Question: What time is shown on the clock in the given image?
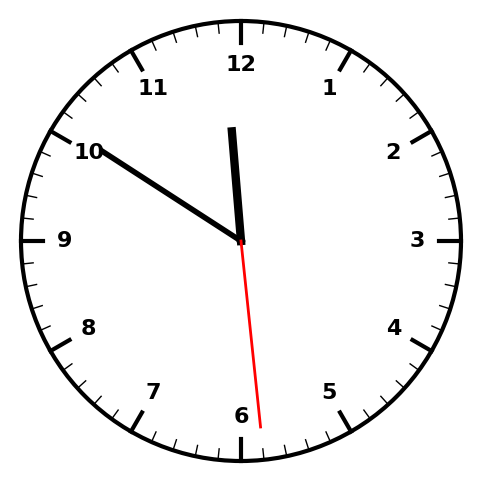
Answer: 11:50:29